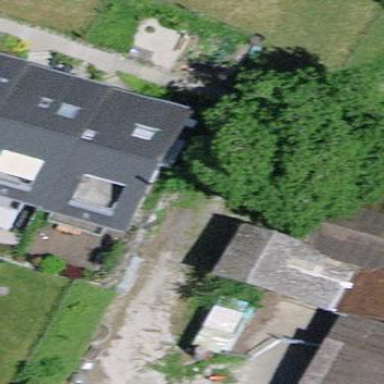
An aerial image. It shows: Residential building.